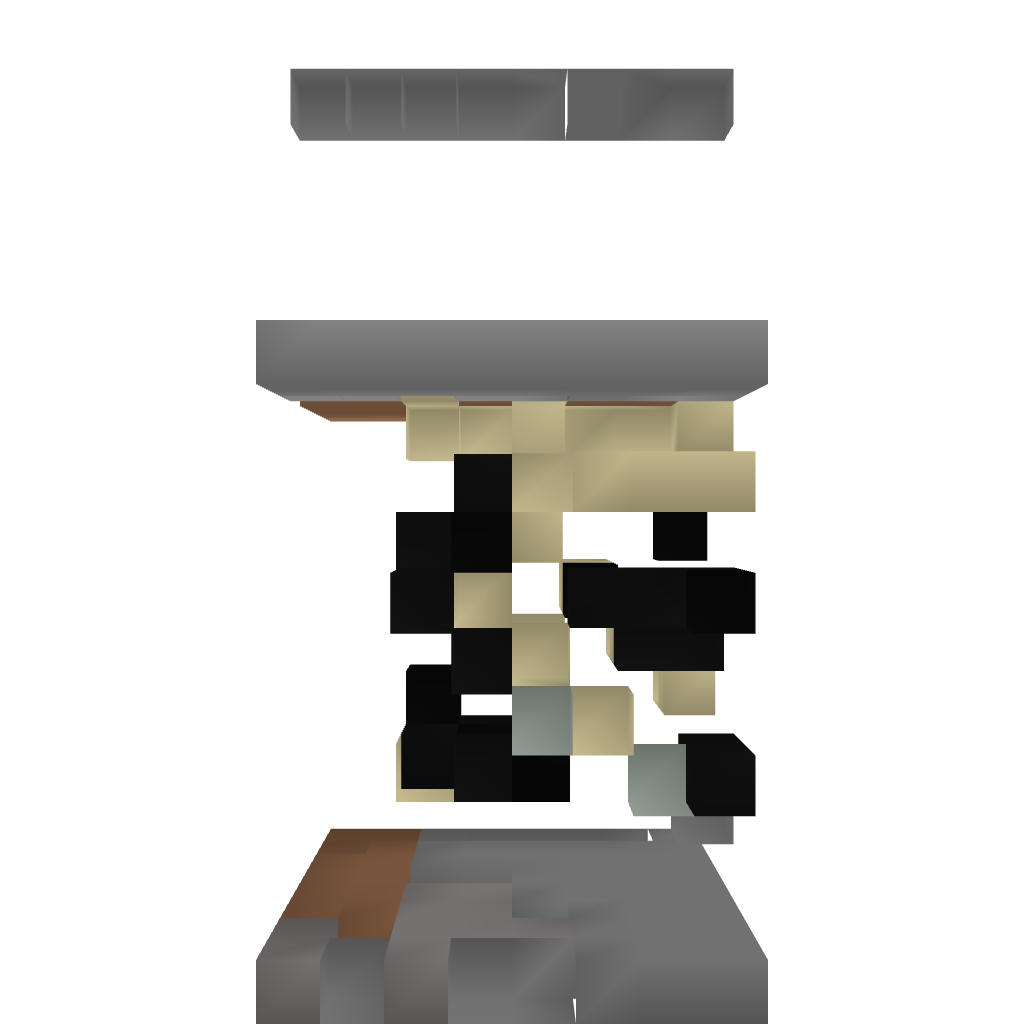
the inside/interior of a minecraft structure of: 2W 3H Piston Gravel Door